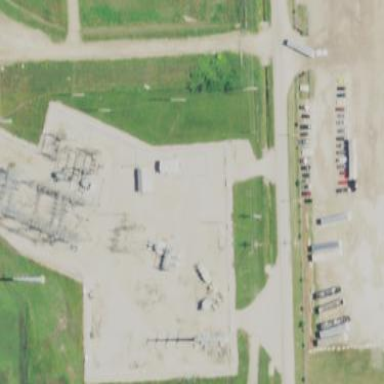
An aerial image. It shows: Substation with power equipment.